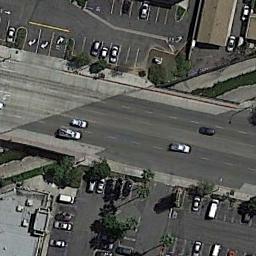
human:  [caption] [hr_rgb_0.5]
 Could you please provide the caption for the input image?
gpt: The two highways have different Numbers of cars .

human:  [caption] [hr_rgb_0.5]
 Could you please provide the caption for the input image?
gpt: There are many buildings and green plants on both sides of the freeway, There are many cars on the freeway, And many cars are parked in the open space beside the freeway .

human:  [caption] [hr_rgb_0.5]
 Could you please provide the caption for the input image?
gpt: The freeway is next to the parking lot with some cars .

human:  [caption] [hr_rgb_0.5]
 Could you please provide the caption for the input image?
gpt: There are some parking lots beside the freeway .

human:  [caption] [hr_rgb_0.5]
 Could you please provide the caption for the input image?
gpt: A straight freeway has some parking lots on either side of the freeway .